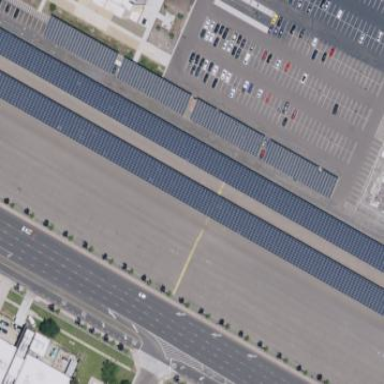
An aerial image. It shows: Solar photovoltaic panel on the roof of building used as solar power generator.